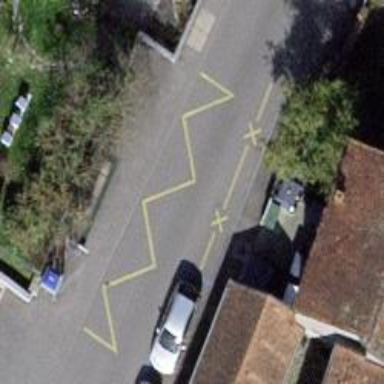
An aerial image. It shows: Bus stop equipped with public transport stop position.